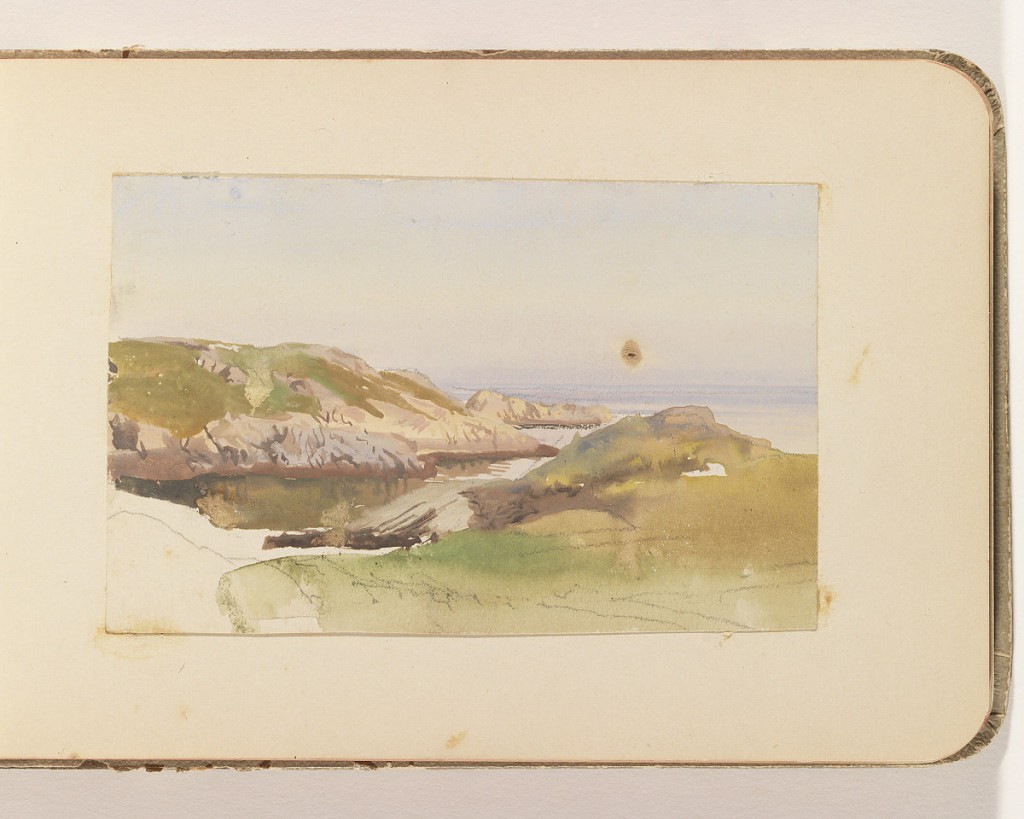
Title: Mackerel Cove, Conanicut Island, Rhode Island c. 1877
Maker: William Trost Richards, American, 1833–1905
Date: ca. 1877
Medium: Brush and watercolor, graphite on paper
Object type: Album page
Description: View overlooking small cove within Mackarel Cove. Land in foreground with water and another land mass in left middle ground. Narraganset Bay opens in right distance.